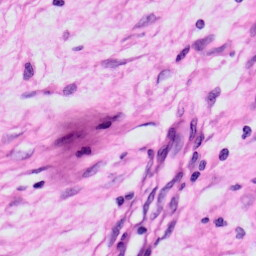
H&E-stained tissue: Skin